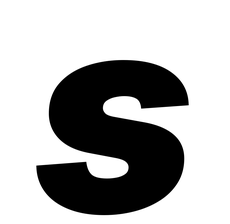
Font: Inter-Italic_Black_Italic